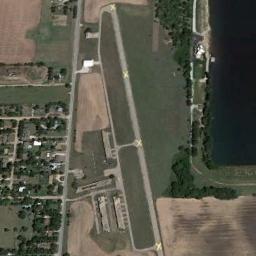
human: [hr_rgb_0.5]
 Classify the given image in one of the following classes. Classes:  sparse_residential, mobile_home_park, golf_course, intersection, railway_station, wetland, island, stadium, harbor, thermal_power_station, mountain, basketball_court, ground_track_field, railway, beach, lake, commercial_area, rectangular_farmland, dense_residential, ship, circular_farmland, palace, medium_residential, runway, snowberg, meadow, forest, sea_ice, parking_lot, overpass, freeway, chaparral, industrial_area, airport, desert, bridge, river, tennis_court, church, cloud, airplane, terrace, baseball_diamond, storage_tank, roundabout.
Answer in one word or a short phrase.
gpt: airport